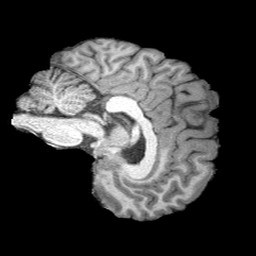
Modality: T1w
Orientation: sagittal
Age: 21
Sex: male